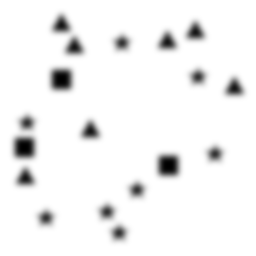
Squares: 3
Triangles: 7
Stars: 8
Total shapes: 18